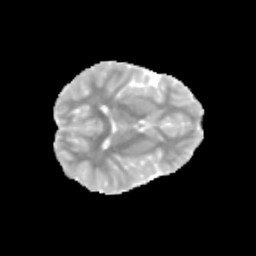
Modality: MD
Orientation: axial
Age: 9
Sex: female
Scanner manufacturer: siemens
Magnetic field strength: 3 T
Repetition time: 3.8 s
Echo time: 0.07 s